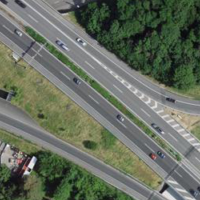
EUNIS habitat code: 57
Species observed at this site:
Agrimonia eupatoria
Echium vulgare